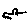
Label: bird